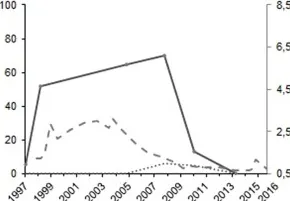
The percentage of totally and partially CD59-deficient red blood cells in patients 1-6 [(A-F), respectively]. For patients 1, 3, 5, and 6 who had intravascular hemolysis, the lactate dehydrogenase levels (LD) are shown at right on the Y-axis as values in relation to the upper limit of normal (A,C,E,F).
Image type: chart (chart)